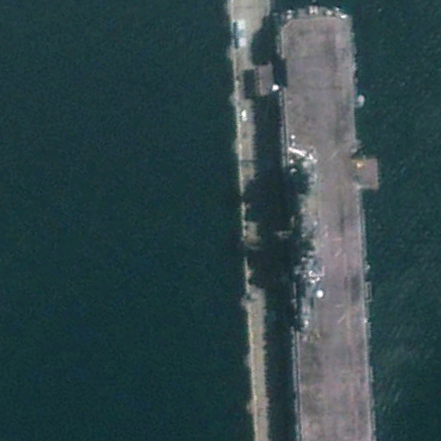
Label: assault